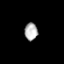
Tissue: prostate
Cell type: T cells
Senescence score: 0.6982
Nuclear area (px): 222
Mean DAPI intensity: 177.986